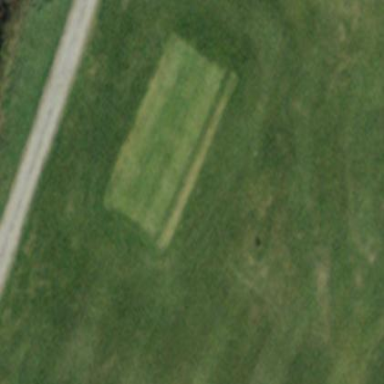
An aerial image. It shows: Grass area designated as golf tee.